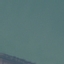
Land use / land cover class: SeaLake